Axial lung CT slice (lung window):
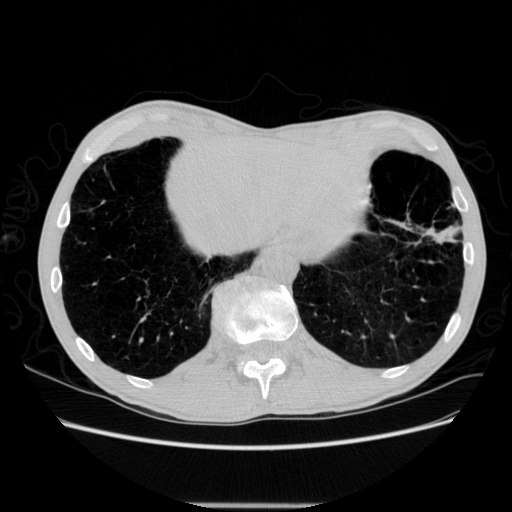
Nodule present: yes
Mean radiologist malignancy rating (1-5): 4